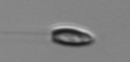
Label: Chrysochromulina